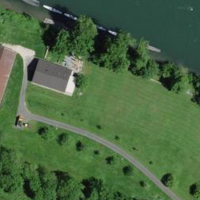
EUNIS habitat code: 53
Species observed at this site:
Theodoxus fluviatilis
Prunus spinosa
Gasterosteus aculeatus